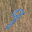
Label: 9